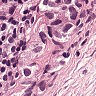
Metastatic tissue present: yes